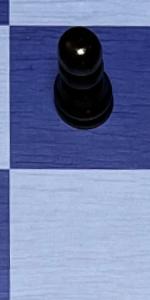
Label: Empty